Milling tool wear sample.
Tool blade image: 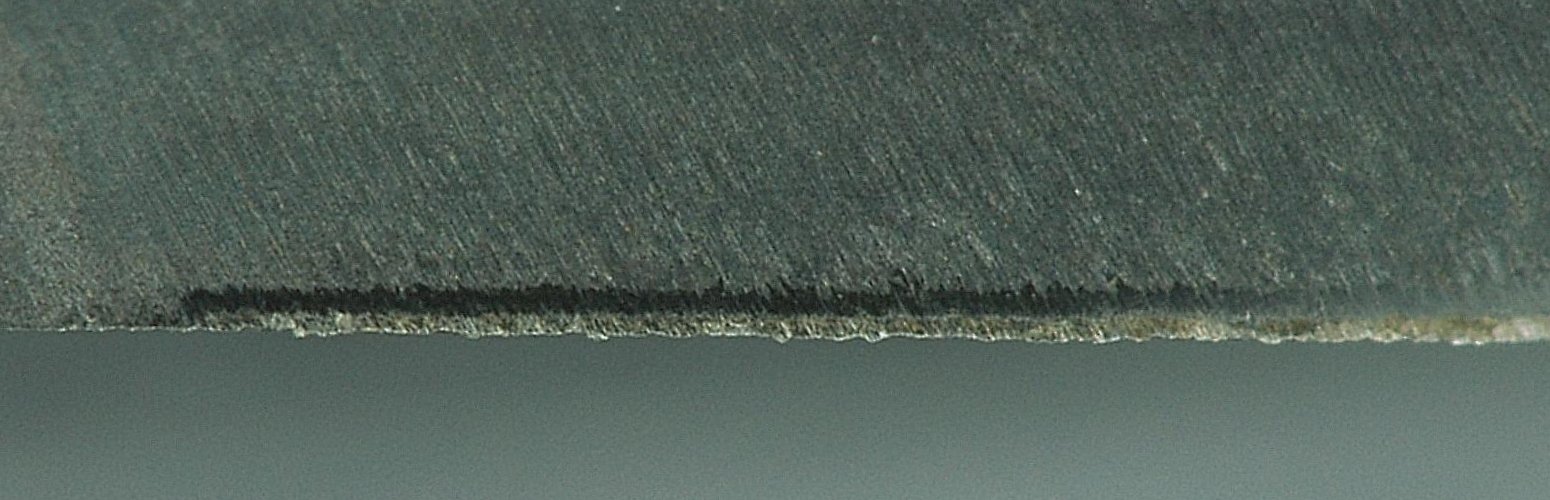
Chip image: 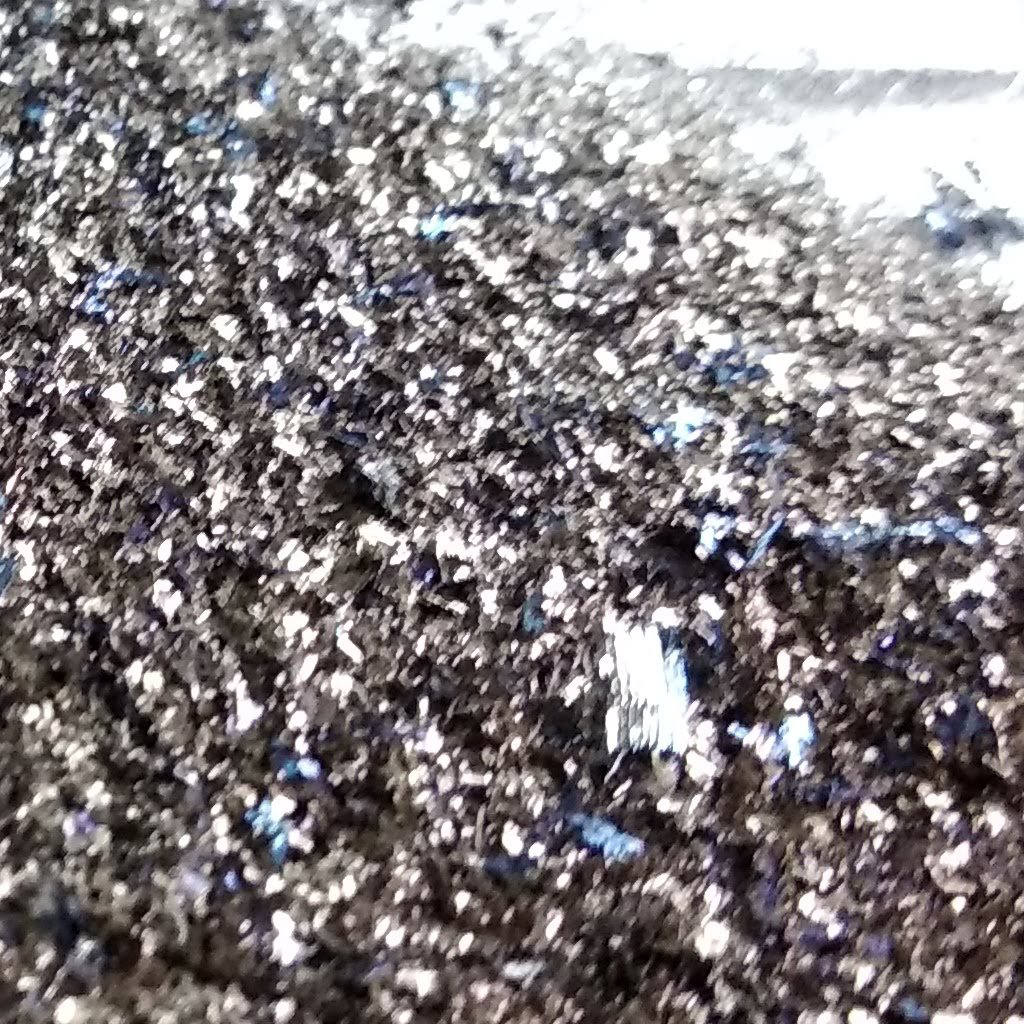
Workpiece image: 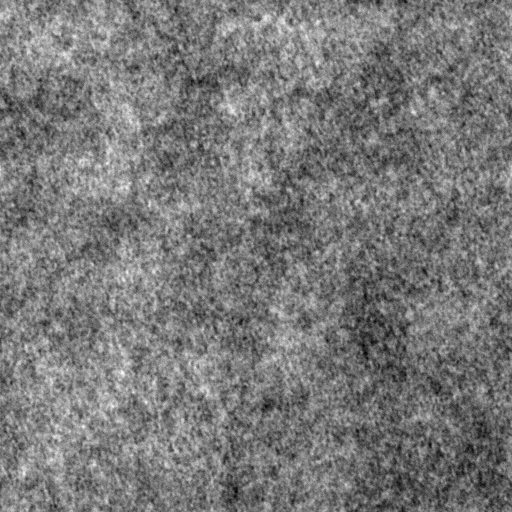
Tool wear state: used
Gaps: 2.83
Flank wear: 75.35
Overhang: 18.61
Force-signal Mel-spectrograms (X, Y, Z axes): 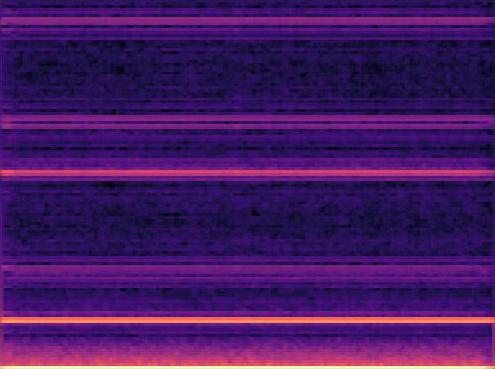 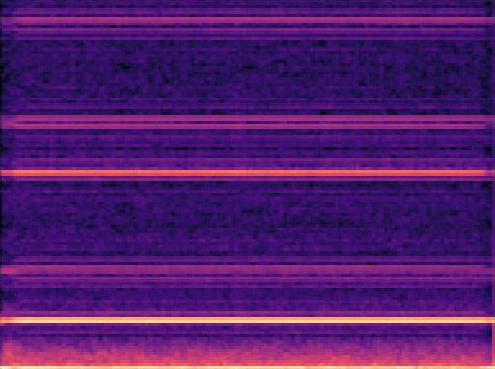 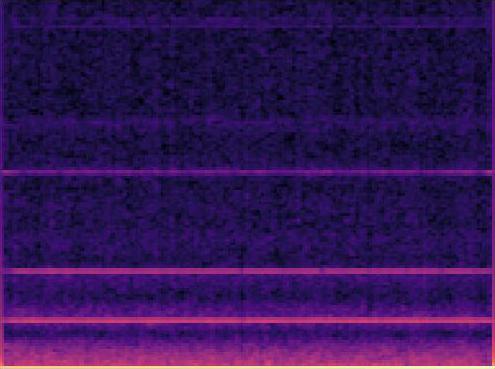
Force-signal scalograms (X, Y, Z axes): 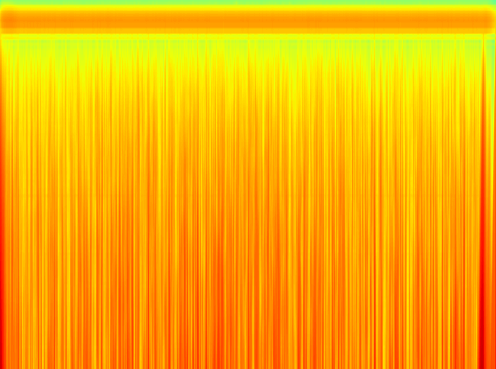 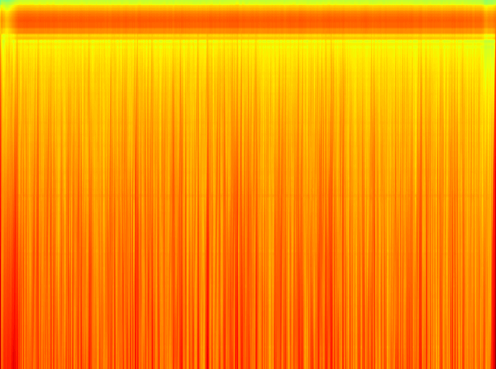 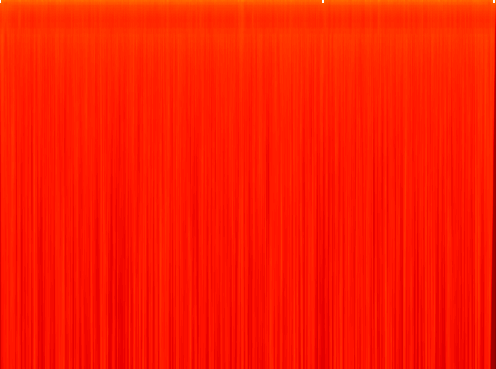
Force phase: accelerated_severe_wear